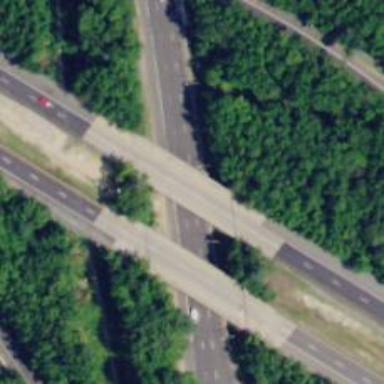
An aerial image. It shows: Urban freeway bridge over motorway.